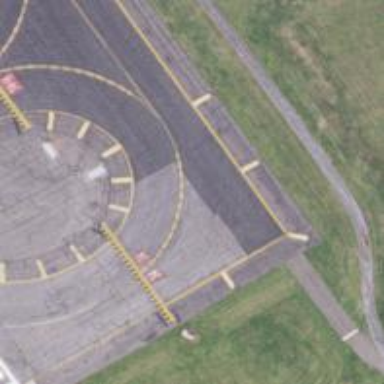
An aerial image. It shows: Taxiway at the airport with asphalt surface.